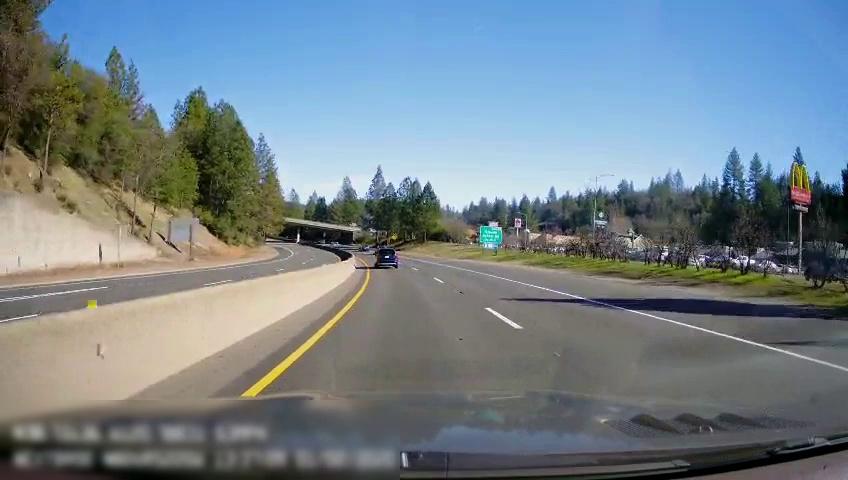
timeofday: Day
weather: Sunny
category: Drivable Space
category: Drivable Space
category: Vehicles | Truck
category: Vehicles | SUV
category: Lanes | Current Lane
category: Lanes | Current Lane
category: Lanes | Alternate Lane
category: Lanes | Opposite Lane
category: Lanes | Opposite Lane
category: Lanes | Opposite Lane
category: Traffic | Signs
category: Traffic | Signs